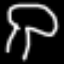
Label: mushroom